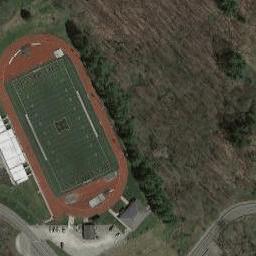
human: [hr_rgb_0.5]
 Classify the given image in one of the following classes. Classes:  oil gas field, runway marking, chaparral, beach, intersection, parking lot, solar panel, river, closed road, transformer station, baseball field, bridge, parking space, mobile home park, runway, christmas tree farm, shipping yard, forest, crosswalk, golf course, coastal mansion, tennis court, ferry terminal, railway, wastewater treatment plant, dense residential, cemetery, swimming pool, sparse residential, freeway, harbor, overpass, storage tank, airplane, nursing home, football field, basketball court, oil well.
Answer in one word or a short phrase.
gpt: football field